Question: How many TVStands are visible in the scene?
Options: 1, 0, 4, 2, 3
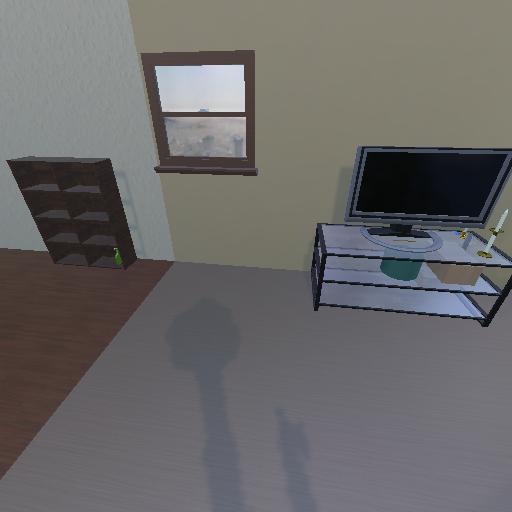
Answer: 1